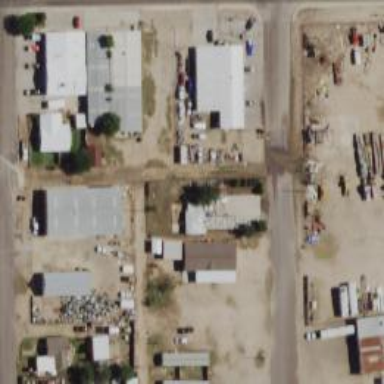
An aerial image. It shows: Alleyway designated as service road.